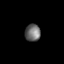
Tissue: skin
Cell type: Others
Senescence score: 0.6998
Nuclear area (px): 261
Mean DAPI intensity: 107.264